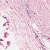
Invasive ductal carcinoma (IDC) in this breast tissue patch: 0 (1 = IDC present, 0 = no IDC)